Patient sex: F
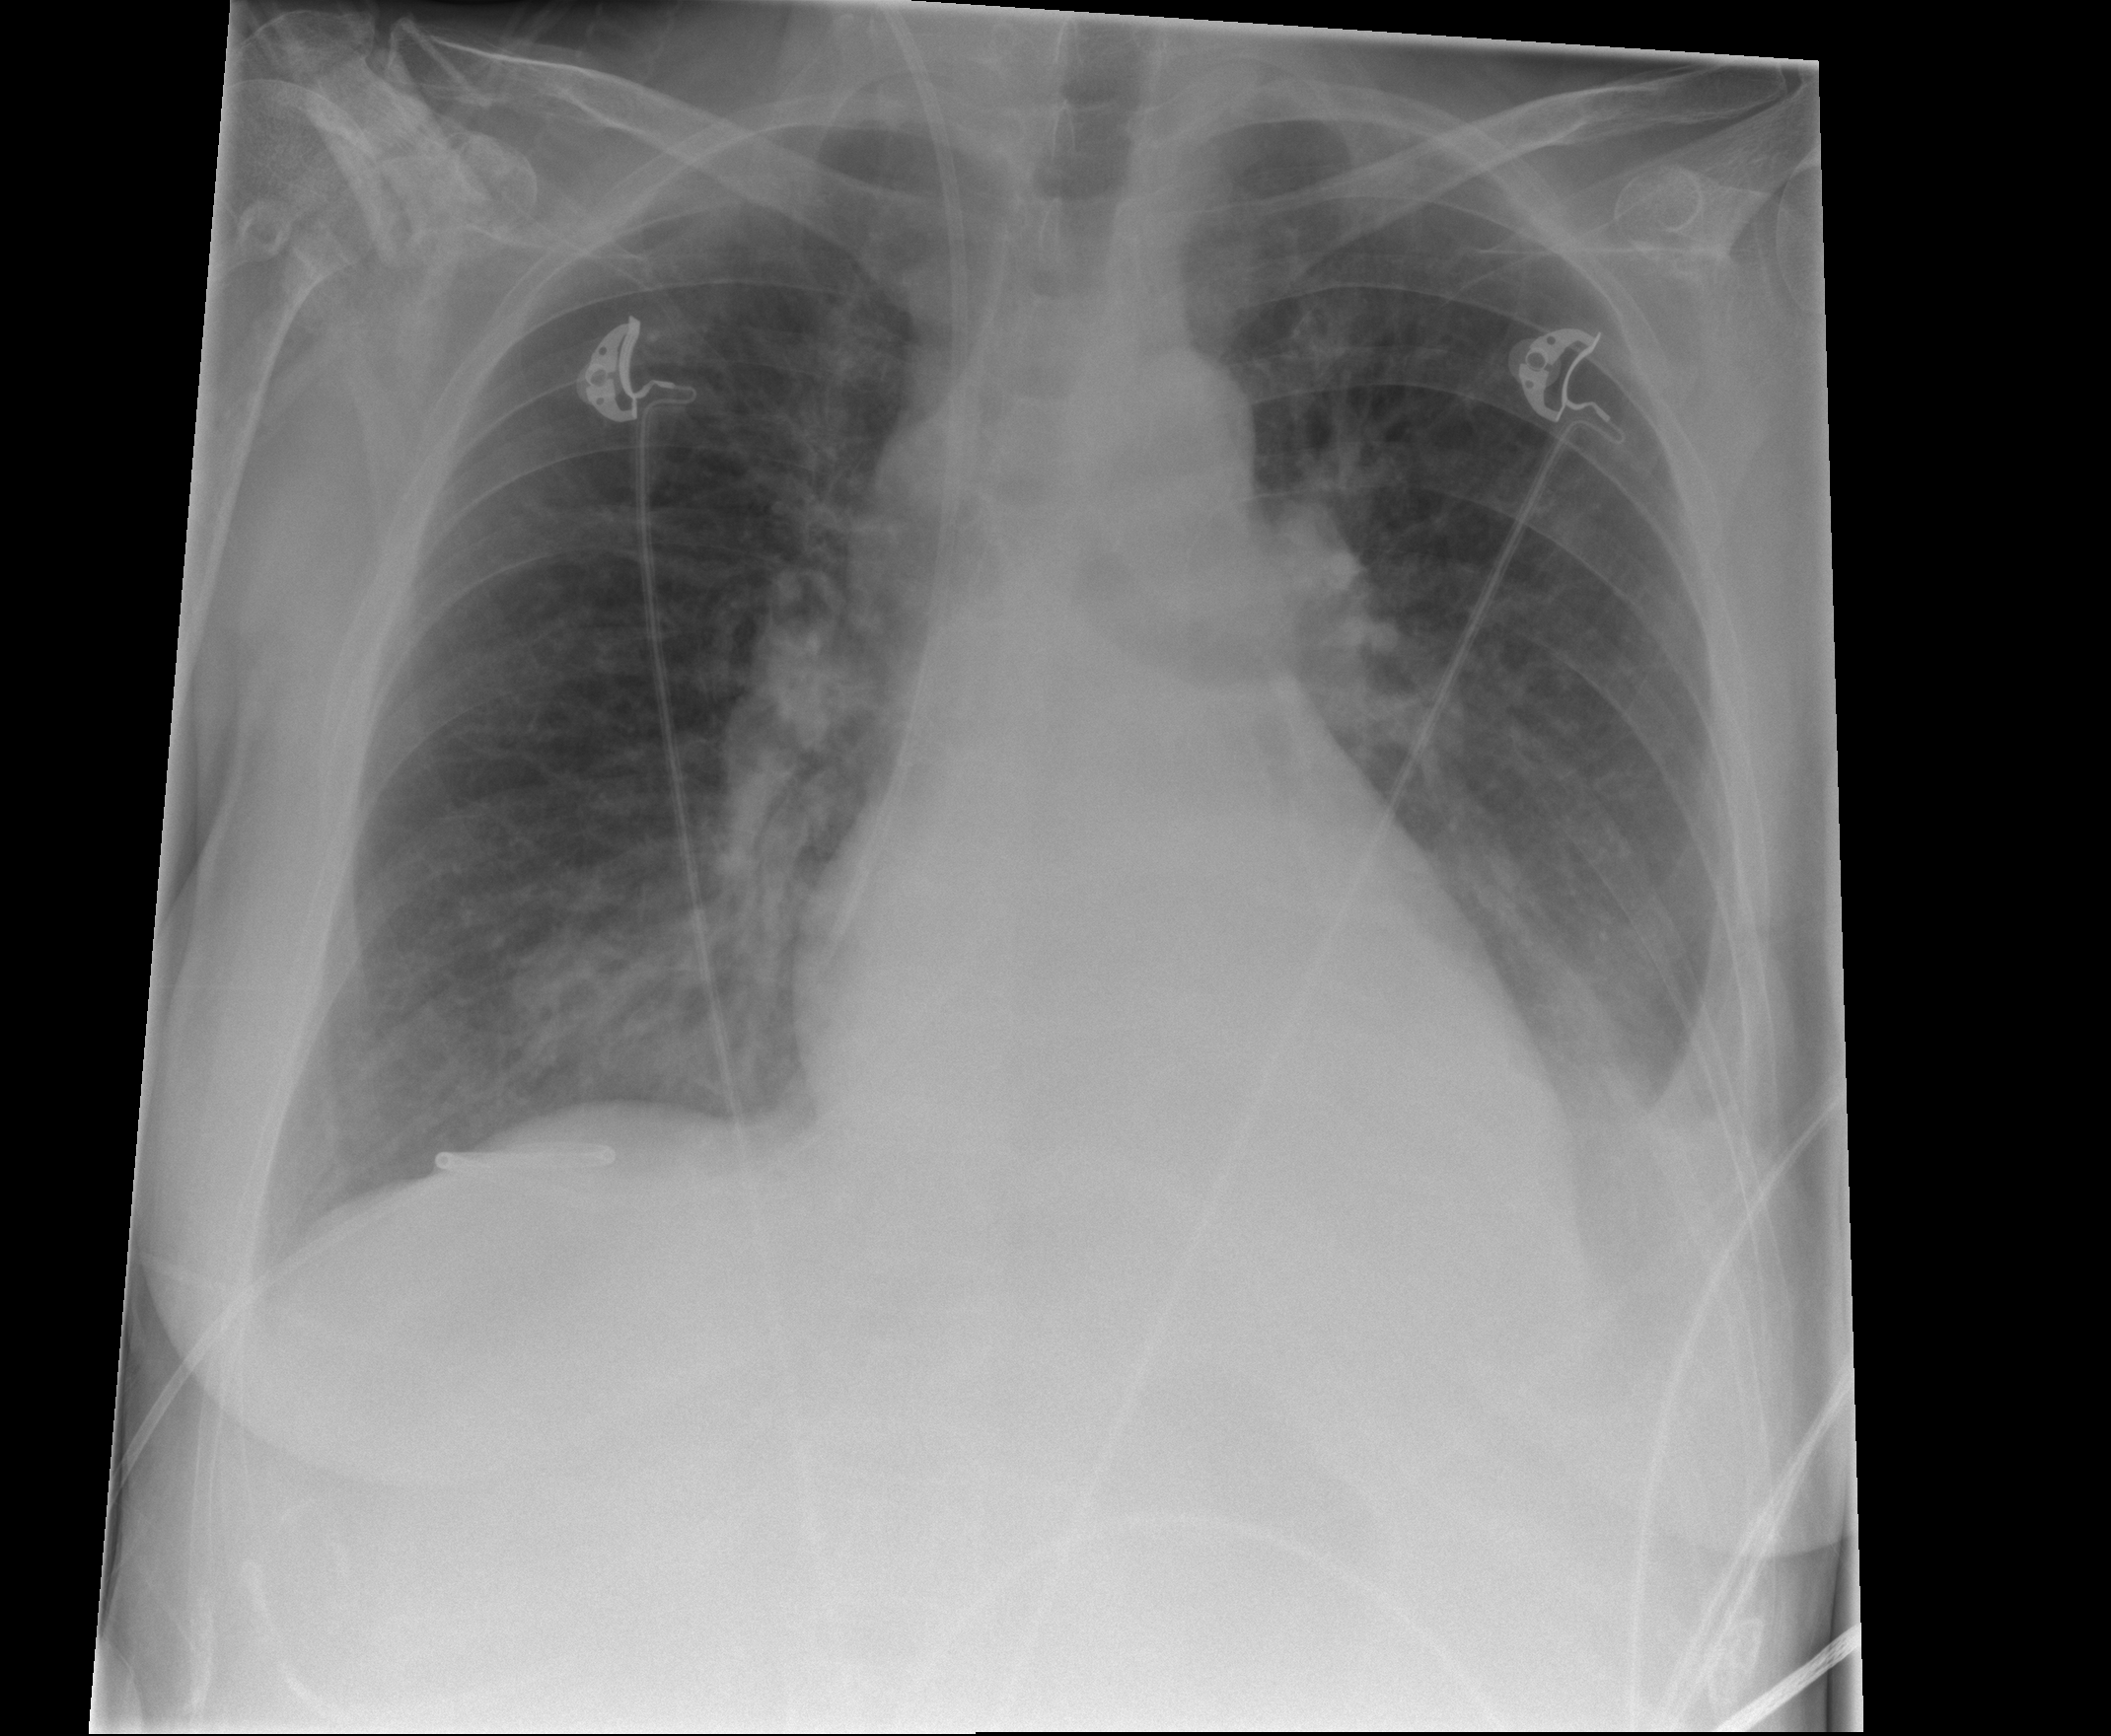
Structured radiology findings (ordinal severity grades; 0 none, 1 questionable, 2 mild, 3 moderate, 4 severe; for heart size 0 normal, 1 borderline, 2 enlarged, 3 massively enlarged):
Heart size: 0
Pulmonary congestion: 0
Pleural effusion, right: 0
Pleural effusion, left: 2
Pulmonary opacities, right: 2
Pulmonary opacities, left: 0
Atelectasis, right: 0
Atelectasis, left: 2